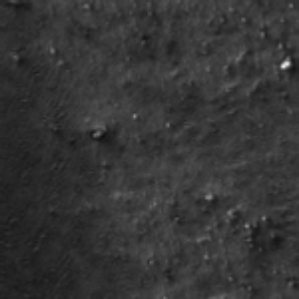
Label: frost